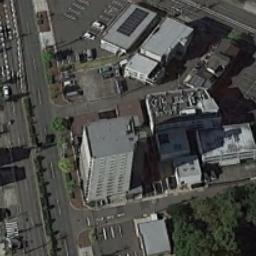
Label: commercial_area